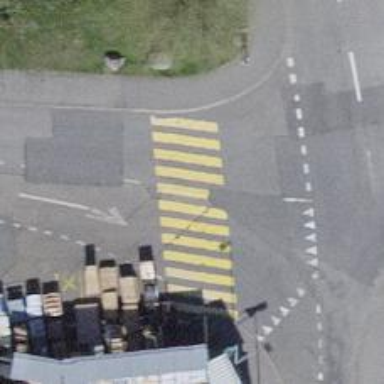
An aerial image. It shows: Uncontrolled zebra crossing with zebra markings.